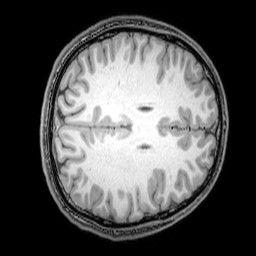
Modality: T1w
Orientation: axial
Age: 22
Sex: male
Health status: healthy
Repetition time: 0.081 s
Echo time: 0.037 s